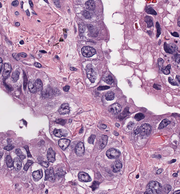
Tumor epithelial tissue: yes
Tumor-associated stroma tissue: yes
Normal tissue: no